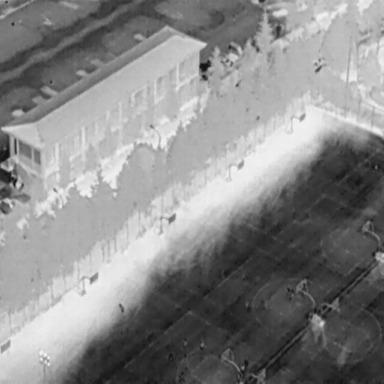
There are nine People in the infrared image.